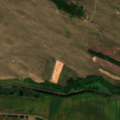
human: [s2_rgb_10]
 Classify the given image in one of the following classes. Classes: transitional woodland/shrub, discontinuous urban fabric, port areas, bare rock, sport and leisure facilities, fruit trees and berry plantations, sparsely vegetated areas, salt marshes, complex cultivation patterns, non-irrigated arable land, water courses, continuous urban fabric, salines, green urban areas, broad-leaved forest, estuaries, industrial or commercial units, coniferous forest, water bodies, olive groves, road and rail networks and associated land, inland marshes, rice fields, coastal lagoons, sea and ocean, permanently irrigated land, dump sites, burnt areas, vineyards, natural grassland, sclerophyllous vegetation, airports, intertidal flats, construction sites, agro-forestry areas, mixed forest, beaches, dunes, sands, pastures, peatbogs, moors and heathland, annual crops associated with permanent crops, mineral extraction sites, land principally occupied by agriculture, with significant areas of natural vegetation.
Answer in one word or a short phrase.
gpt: non-irrigated arable land, broad-leaved forest, natural grassland, transitional woodland/shrub